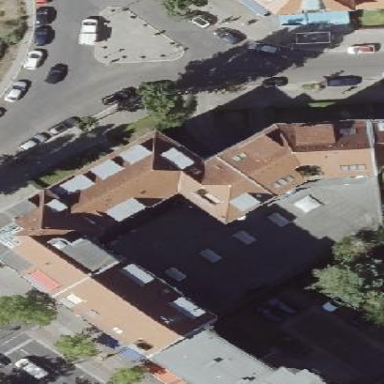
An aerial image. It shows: Hipped roof on apartment building.